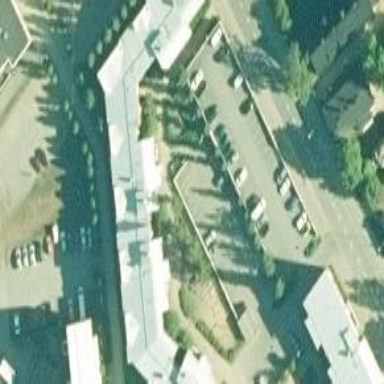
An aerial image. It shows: Multi-storey parking building.